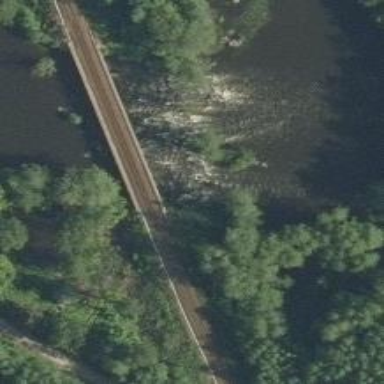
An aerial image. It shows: Bridge used by trains with continuous electrified contact lines.